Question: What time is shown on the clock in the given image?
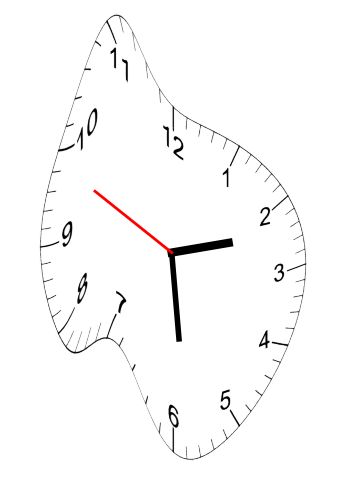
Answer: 02:28:49